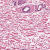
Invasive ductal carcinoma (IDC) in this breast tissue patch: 0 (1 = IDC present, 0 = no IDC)